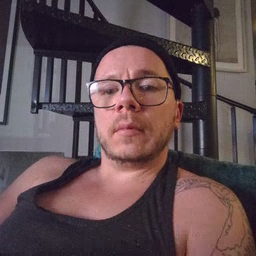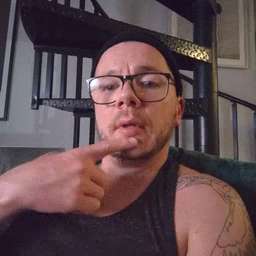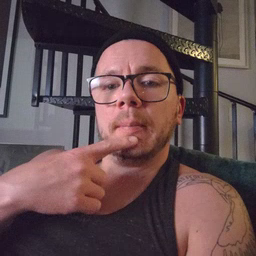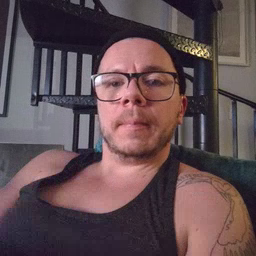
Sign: say